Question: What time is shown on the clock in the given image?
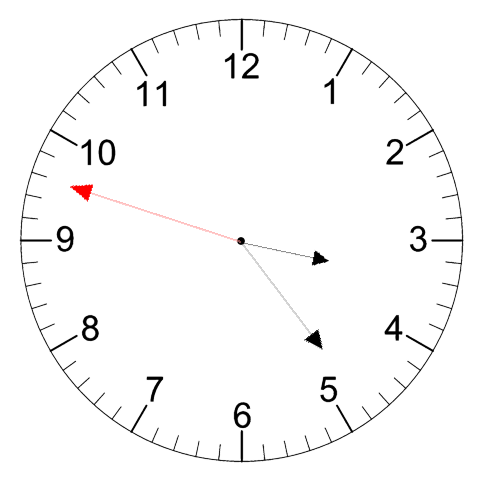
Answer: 03:23:48